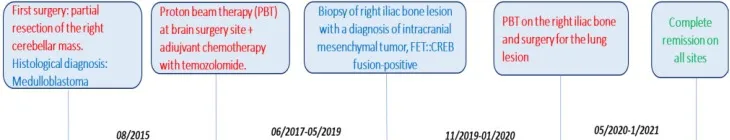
Complete timeline, including pathways to reach the diagnosis (surgery) and treatment (red), different histologies (blue), and response to therapy (green).
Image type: chart (chart)